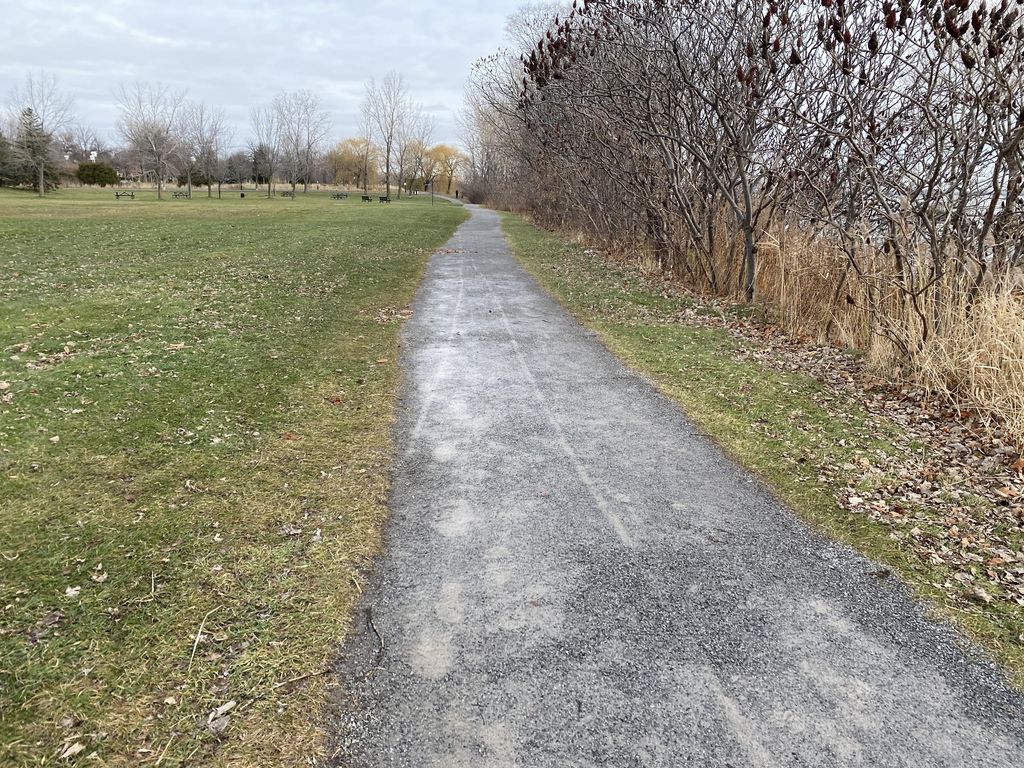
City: montreal